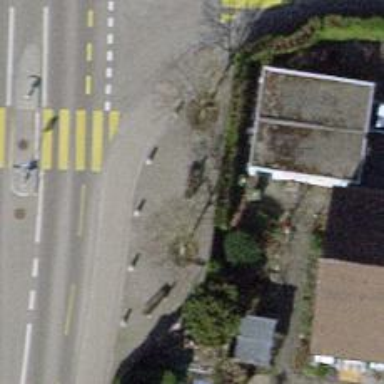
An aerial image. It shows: Brown bench in the vicinity.